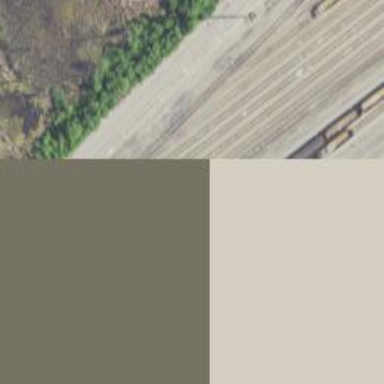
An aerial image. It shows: Railway yard used for servicing trains.